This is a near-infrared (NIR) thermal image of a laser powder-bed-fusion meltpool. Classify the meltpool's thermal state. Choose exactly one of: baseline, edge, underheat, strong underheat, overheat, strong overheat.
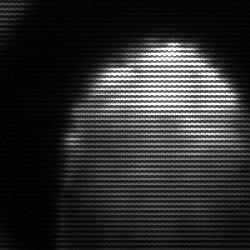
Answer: edge